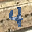
Label: 4